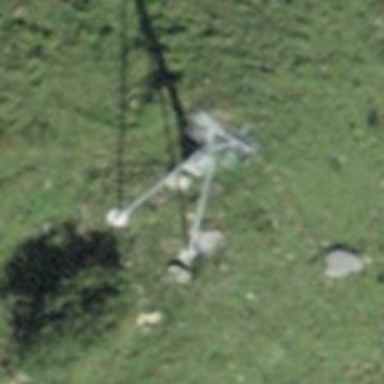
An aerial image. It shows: Pylon for aerialway.